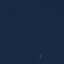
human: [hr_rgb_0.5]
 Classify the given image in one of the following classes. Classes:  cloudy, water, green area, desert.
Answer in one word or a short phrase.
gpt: water